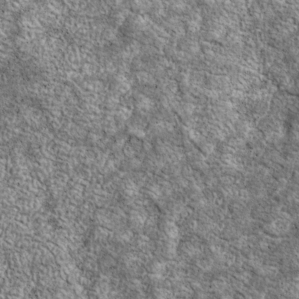
Label: non_frost